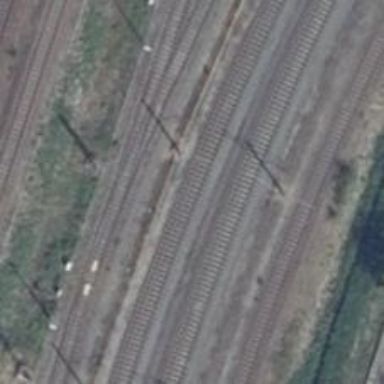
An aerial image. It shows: Rail yard with electrified contact lines for the trains.